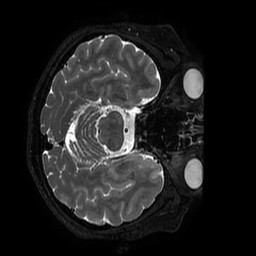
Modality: T2w
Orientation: axial
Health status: ill
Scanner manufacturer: philips
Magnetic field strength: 3 T
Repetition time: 2.5 s
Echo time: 0.331 s